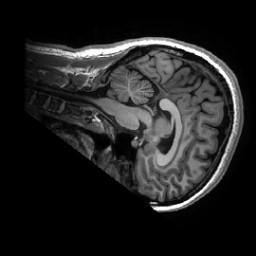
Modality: T1w
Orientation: sagittal
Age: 30
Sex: female
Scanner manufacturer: ge
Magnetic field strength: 3 T
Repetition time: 0.0073 s
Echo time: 0.003 s